Interaction volume radius: 5 \u00c5
Interaction volume height: 15 \u00c5
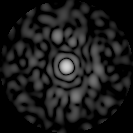
Disorder parameter: 0.8759